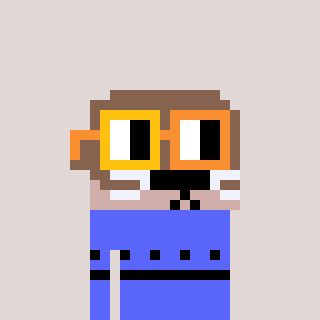
a pixel art character with square yellow and orange glasses, a otter-shaped head and a purple-colored body on a warm background